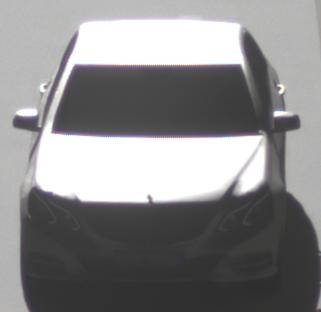
Make: Mercedes-Benz
Model: E 200
Detailed model: E-Class (212) Limousine
Model produced from: 2013/04
Model produced until: 2015/10
Doors: 4
Color: white
Road condition: dry road
Daytime: morning or afternoon
Contrast: high contrast